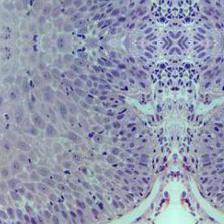
Diagnosis: Normal